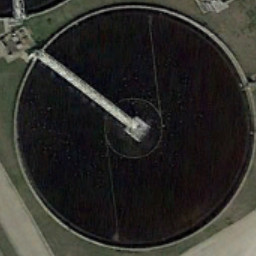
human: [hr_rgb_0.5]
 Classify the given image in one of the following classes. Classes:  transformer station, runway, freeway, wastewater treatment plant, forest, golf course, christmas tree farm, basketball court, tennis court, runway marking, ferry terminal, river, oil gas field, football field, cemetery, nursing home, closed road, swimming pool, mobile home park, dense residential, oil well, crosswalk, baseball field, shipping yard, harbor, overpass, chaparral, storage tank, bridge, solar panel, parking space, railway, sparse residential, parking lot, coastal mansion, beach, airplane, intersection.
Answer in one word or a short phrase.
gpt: wastewater treatment plant